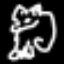
Label: frog